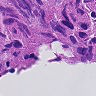
Metastatic tissue present: yes